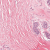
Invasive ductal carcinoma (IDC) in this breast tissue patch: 0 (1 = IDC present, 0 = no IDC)